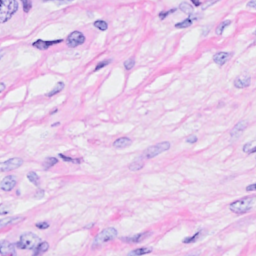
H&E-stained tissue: Breast